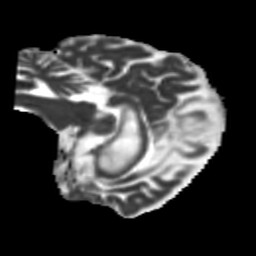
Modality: MD
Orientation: sagittal
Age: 66
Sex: female
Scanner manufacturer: siemens
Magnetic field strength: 3 T
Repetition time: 5.25 s
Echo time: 0.08 s